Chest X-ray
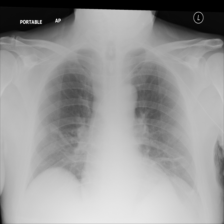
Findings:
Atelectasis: positive
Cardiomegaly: negative
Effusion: negative
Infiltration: negative
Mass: negative
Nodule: negative
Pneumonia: negative
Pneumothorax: negative
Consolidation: negative
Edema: negative
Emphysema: negative
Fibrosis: negative
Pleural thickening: negative
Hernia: negative